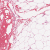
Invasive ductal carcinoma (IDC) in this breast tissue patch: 0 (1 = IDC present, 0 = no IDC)